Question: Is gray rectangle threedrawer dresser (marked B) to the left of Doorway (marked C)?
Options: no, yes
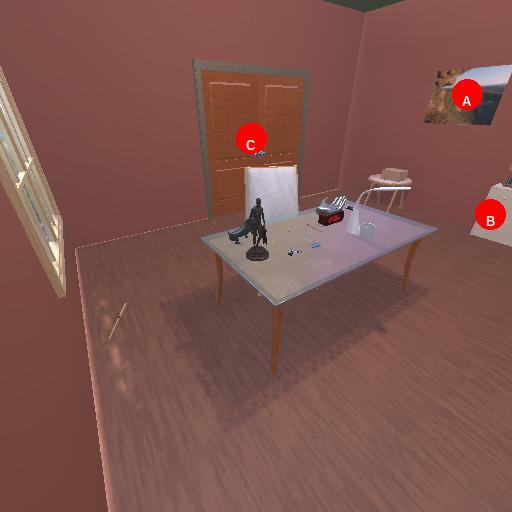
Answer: no